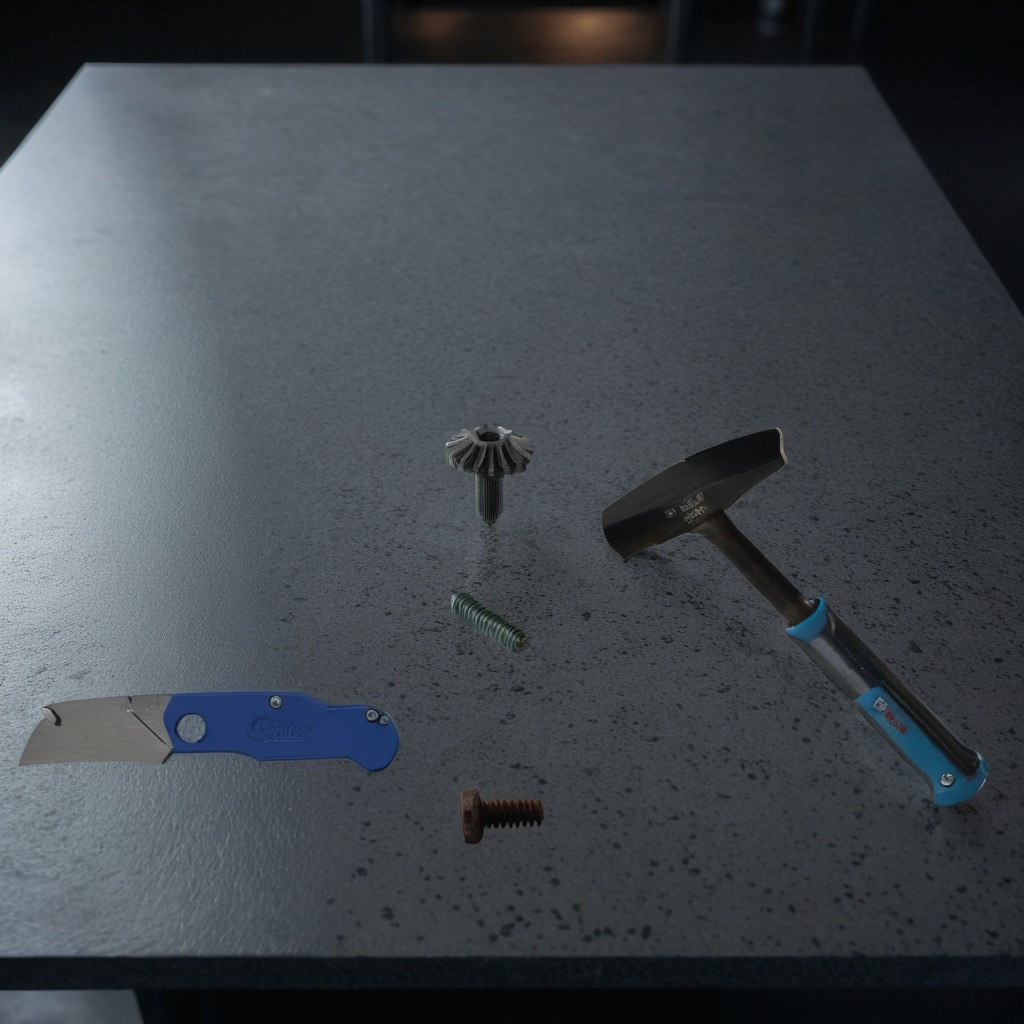
A steel gear with teeth, a utility knife, a metal machine screw, a hammer, and a coiled metal spring are lying on the clean granite table inside a workshop at night.